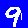
Digit: 9